Interaction volume radius: 10 \u00c5
Interaction volume height: 10 \u00c5
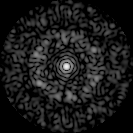
Disorder parameter: 0.8458